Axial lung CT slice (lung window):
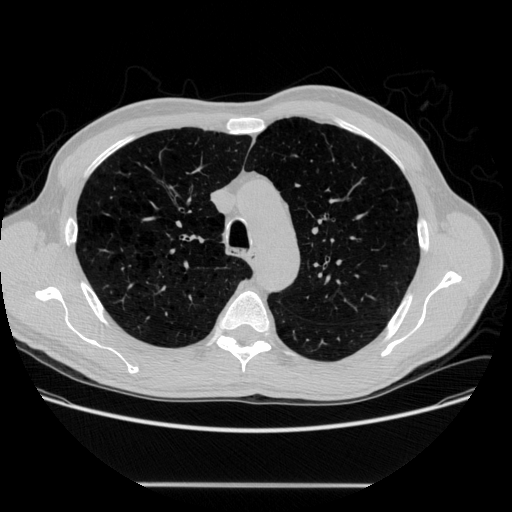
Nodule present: no